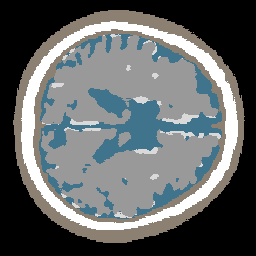
Label: no_lesion